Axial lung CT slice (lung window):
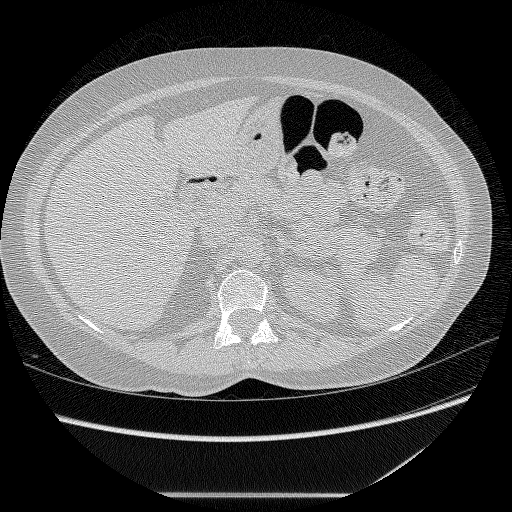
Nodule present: no